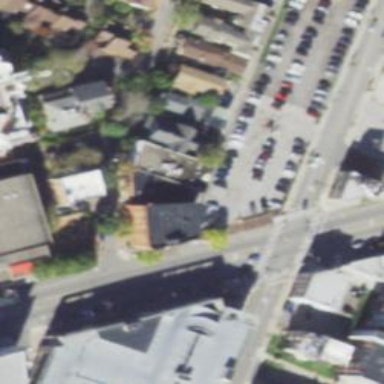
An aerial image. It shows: Alleyway designated as service road.